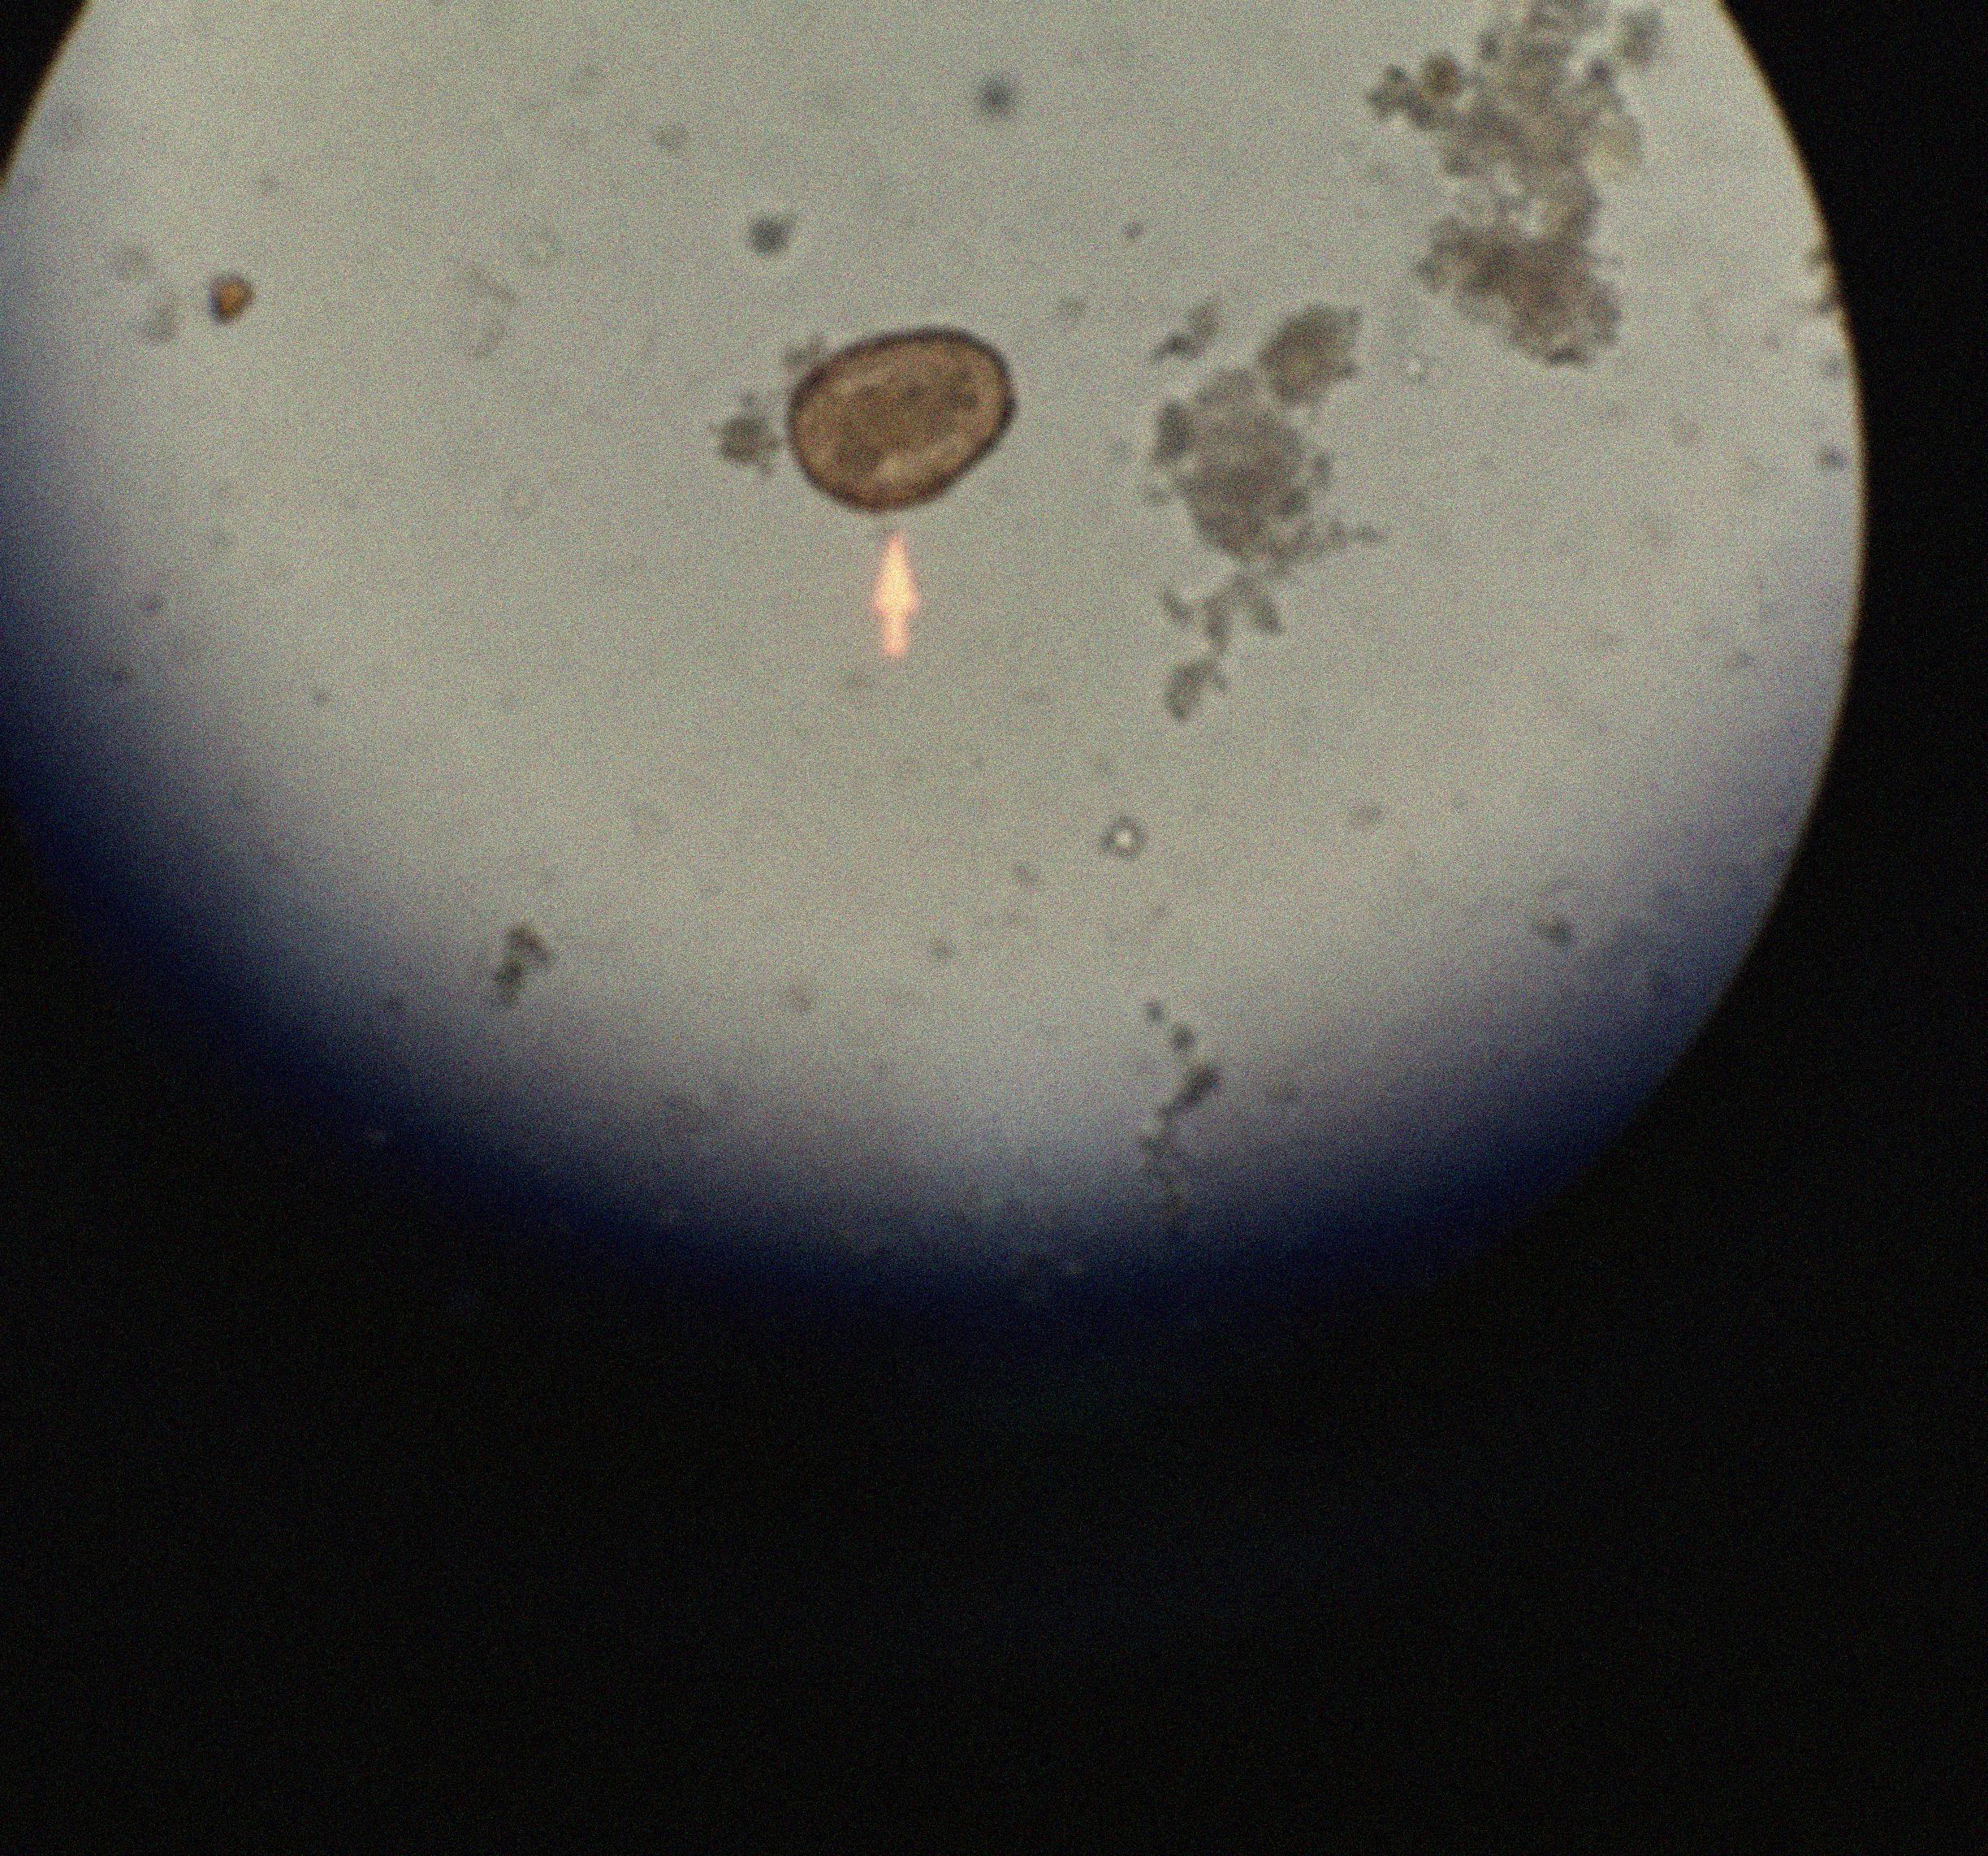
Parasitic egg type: Ascaris lumbricoides